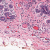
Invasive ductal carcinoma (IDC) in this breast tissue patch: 0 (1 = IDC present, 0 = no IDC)